Aerial crown-view tile of a tropical tree (Barro Colorado Island, Panama), acquired 20241112:
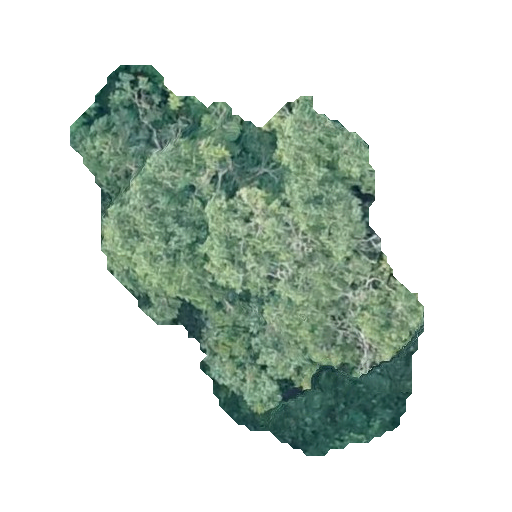
Species: Astronium graveolens
GBIF accepted scientific name: Astronium graveolens
Crown area: 131.108 m²